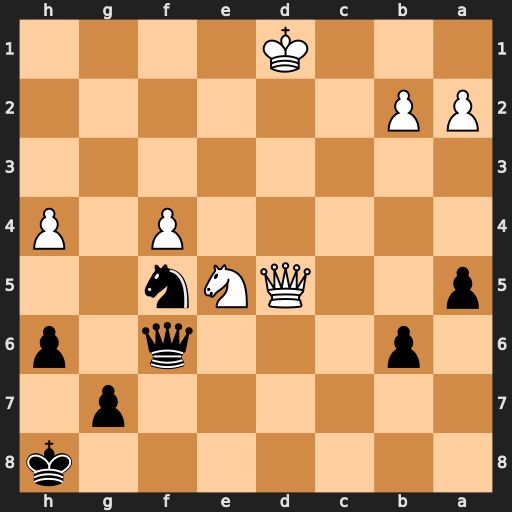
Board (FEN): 7k/6p1/1p3q1p/p2QNn2/5P1P/8/PP6/3K4
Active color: b
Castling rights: -
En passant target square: -
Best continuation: Ne3+ Kd2 Nxd5